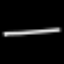
Label: line